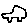
Label: car